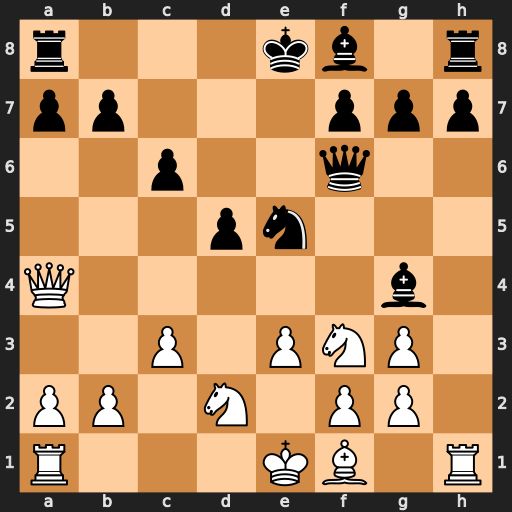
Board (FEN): r3kb1r/pp3ppp/2p2q2/3pn3/Q5b1/2P1PNP1/PP1N1PP1/R3KB1R
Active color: w
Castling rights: KQkq
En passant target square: -
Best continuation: Nxe5 Qxe5 Qxg4